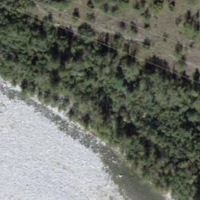
EUNIS habitat code: 32
Species observed at this site:
Coenonympha pamphilus
Erebia medusa
Aphantopus hyperantus
Pyronia tithonus
Colias croceus
Lysandra bellargus
Minois dryas
Tetraloniella dentata